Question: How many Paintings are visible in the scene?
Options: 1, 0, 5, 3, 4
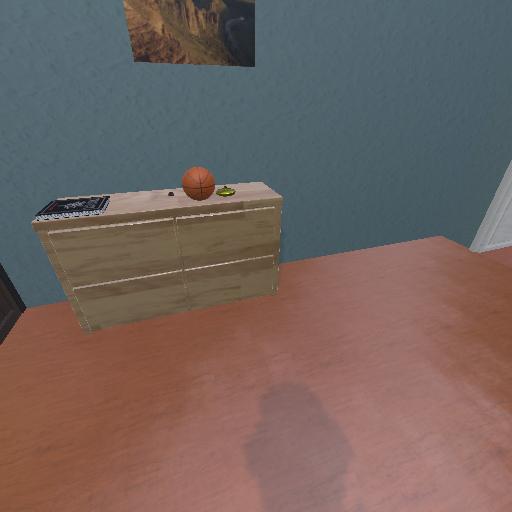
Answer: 1